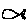
Label: fish